Question: I really hope someone will be able to help me out with this.
I am trying to create a data mapping model (for an iOs app) in Xcode for the first time.
This should be a very simple migration (although not covered by lightweight migration); here is what I originally had and what the new database looks like:

What changed:
- 'DBdisplayOrder'- 'DBreminder''DBreminderDate'
So basically I only need to copy data from one attribute, which now resides in a new entity.
I would be very grateful if someone could point me in the right direction, or just recommend a good resource to study from and get started.
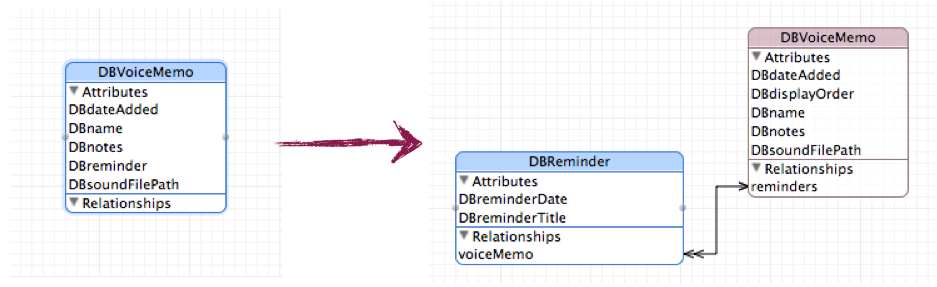
Answer: I have sold this problem using a great description found <URL>.
(<URL>
Here is the working mapping model:

I hope it helps someone.